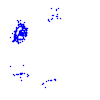
Particle: pion